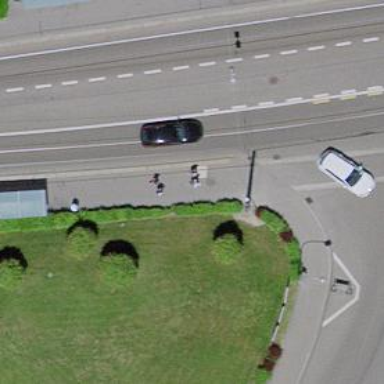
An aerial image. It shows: Tram stop with public transport stop position.